Question: What's the convention for making my mocha tests aware of my class under test (for running Mocha in the browser)? Since both are wrapped in closures, neither is in the global scope...

---
'''
describe "Monkey", ->
it "adds two to the given number", ->
expect Monkey.add2(4).to.equal(6)
'''
'''
class Monkey
'''
'''
<!DOCTYPE html>
<html>
<head>
<title>Mocha Test Runner</title>
<meta charset="utf8">
<link rel="stylesheet" href="mocha.css">
<script src="mocha.js"></script>
<script src="expect.js"></script>
<script>
mocha.setup('bdd');
</script>
<!-- Load in files under test -->
<script src="monkey.js"></script>
<!-- Load in spec files -->
<script src="monkey.spec.js"></script>
</head>
<body>
<div id="mocha"></div>
<script>
mocha.run();
</script>
</body>
</html>
'''
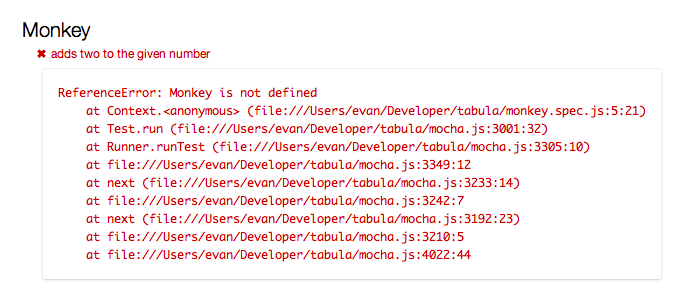
Answer: '''
class Monkey
'''
creates a 'Monkey' class that's scoped within the file. You want
'''
class window.Monkey
'''
or
'''
class @Monkey
'''
for short.